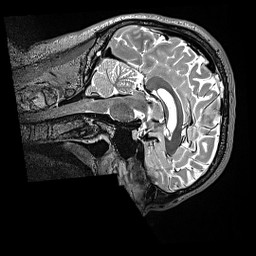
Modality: T2w
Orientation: sagittal
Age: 37
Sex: male
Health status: ill
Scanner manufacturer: siemens
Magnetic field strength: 3 T
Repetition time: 3.2 s
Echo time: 0.564 s